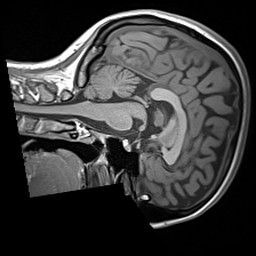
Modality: T1w
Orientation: sagittal
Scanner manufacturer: siemens
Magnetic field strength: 3 T
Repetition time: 1.6 s
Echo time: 0.00236 s